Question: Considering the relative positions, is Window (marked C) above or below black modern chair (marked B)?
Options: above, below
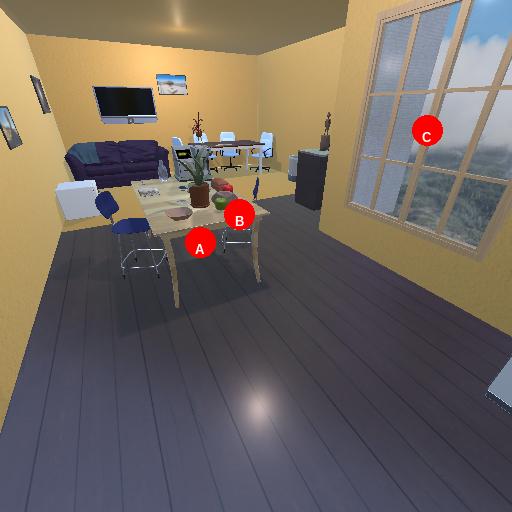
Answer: above